Aerial crown-view tile of a tropical tree (Barro Colorado Island, Panama), acquired 20240716:
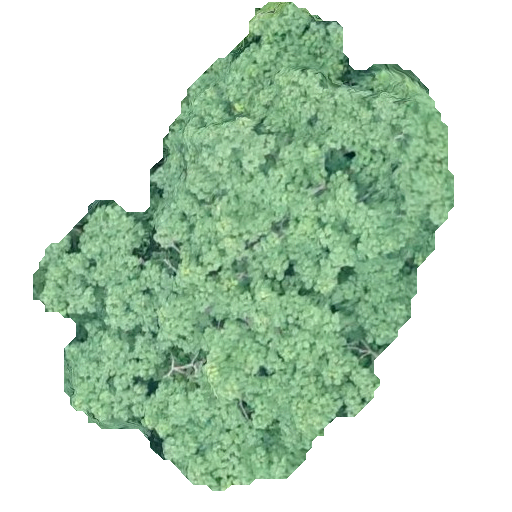
Species: Pseudobombax septenatum
GBIF accepted scientific name: Pseudobombax septenatum
Crown area: 195.636 m²